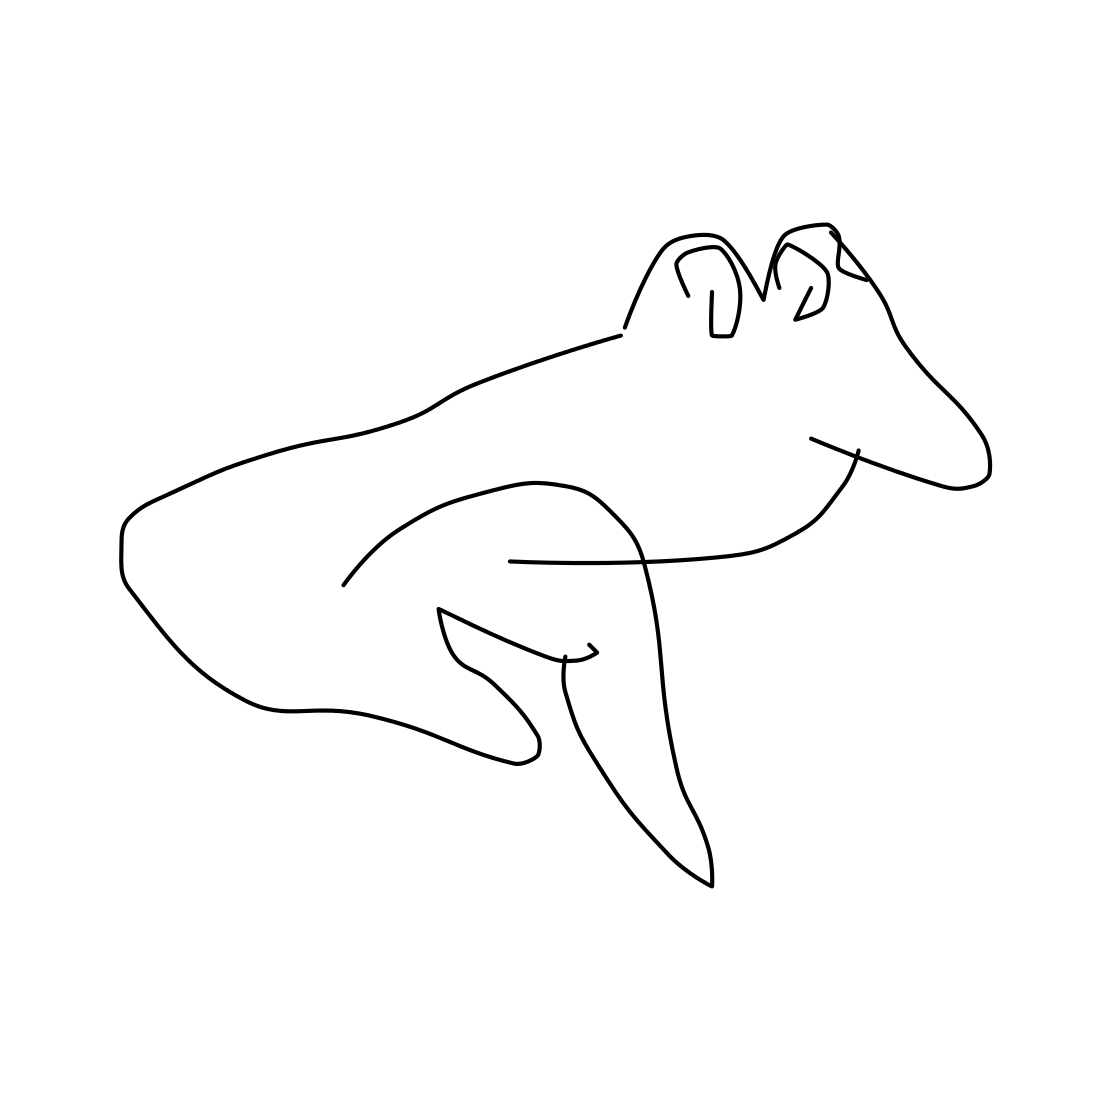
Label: frog